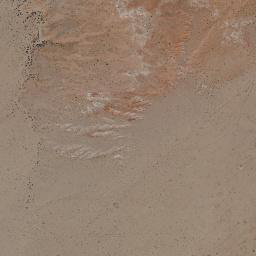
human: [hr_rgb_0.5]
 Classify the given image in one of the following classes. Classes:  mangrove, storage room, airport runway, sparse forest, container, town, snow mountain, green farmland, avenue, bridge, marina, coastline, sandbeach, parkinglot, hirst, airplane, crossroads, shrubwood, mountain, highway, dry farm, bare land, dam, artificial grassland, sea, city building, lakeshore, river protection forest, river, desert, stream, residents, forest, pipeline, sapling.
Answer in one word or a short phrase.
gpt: desert